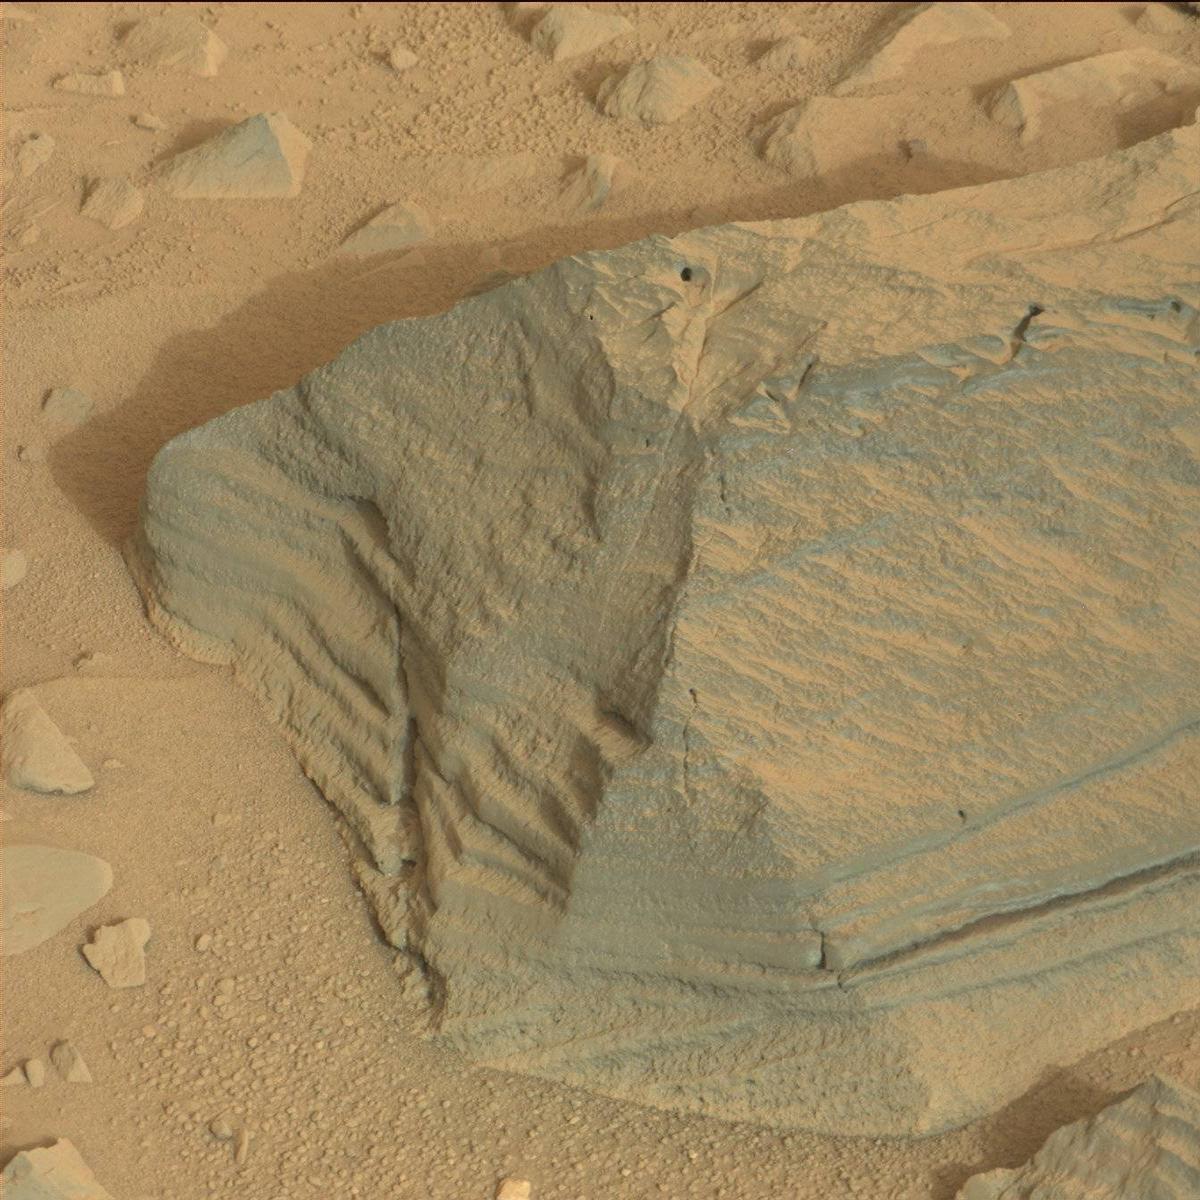
Terrain classes present: Bedrock, Rock, Sand / Soil